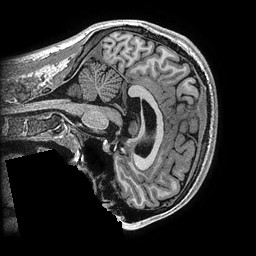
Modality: T1w
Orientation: sagittal
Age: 22
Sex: male
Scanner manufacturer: ge
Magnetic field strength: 3 T
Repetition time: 0.006952 s
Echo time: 0.00292 s